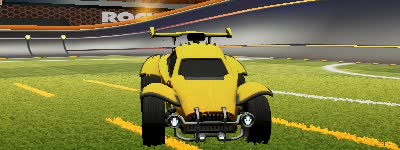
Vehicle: octane